Question: I wanted to know how can we sum a range in a sheet based on another range which comes under another range.
Example: I want the sum of A2:A10 if corresponding cell B1:B10 value comes under a list which is D2:D or E2:E
in Example,
'''
Sum of Fruits: ?
Sum of Vegetable: ?
'''

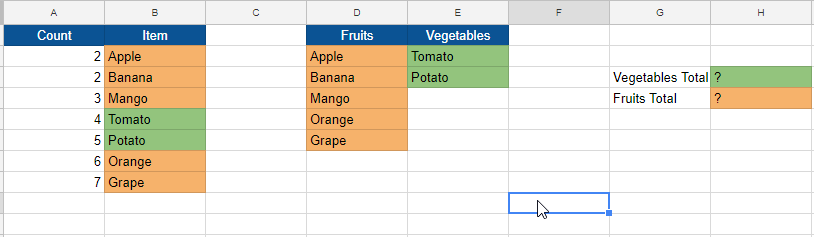
Answer: '''
=DSUM({"x", "y"; A2:B}, "x", {"y"; FILTER(E2:E, E2:E<>"")})
'''
<URL>
'''
=DSUM({"x", "y"; A2:B}, "x", {"y"; FILTER(D2:D, D2:D<>"")})
'''
<URL>
---
- '=DSUM({"x"; "y"\ A2:B}; "x"; {"y"\ FILTER(E2:E; E2:E<>"")})'- '=DSUM({"x"; "y"\ A2:B}; "x"; {"y"\ FILTER(D2:D; D2:D<>"")})'